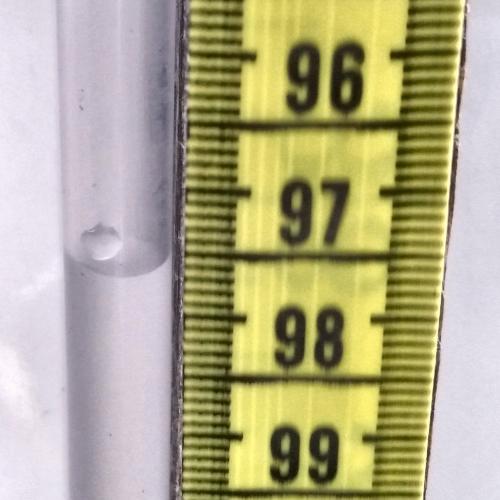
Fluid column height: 97.6 cm